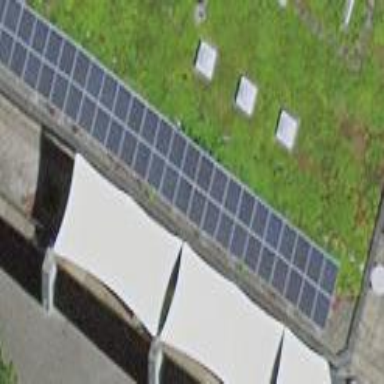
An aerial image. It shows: Solar photovoltaic panel generator installed on the roof.